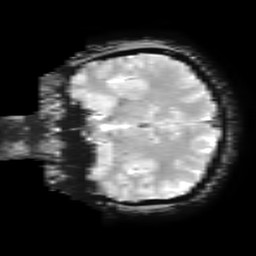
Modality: T2starw
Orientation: coronal
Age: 23
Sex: female
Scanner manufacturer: ge
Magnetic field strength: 3 T
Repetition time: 0.65 s
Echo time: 0.02 s